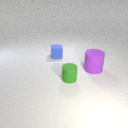
small blue rubber cube to the left of large purple rubber cylinder